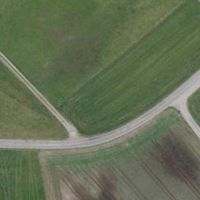
EUNIS habitat code: 52
Species observed at this site:
Aegopodium podagraria
Lamium galeobdolon
Geum rivale